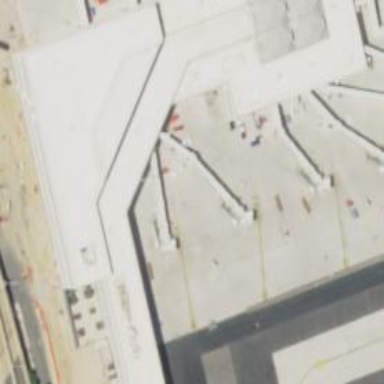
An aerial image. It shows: Airport gate.